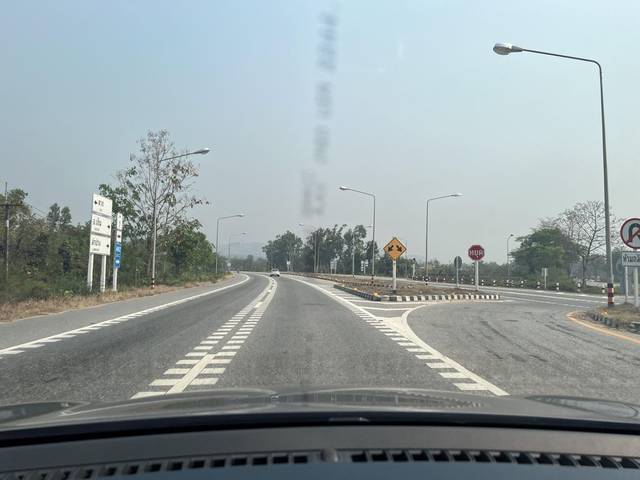
Region: Thailand
Coordinates: 16.961, 99.131